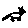
Label: cat